Question: I have a number of birt reports with conditional highlighting of negative numbers. So if the number is negative I highlight the numbers in red. What I would also like to do is to replace the negative indicator with brackets around the number but am not sure how to do that. i.e. the numbers you see in red in the screen shot below would still be red but htey should also be enclosed in breackets...
(285)
(629)
(18.73)
(20)
(95)
(45)
(75)
Can someone please lead me in the right direction on how I would do that?

thanks
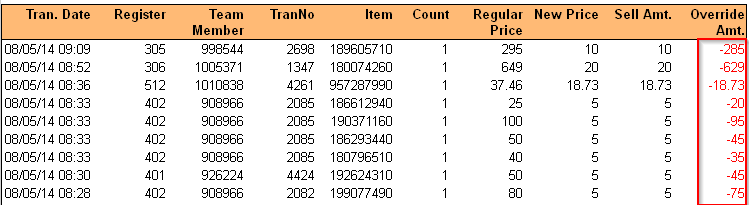
Answer: There is another smart tip to do this. When we enter a custom number format, we can set two distinct formats for positive and negative values, separated with a semi-colon.
A significant advantage of this approach is we don't "loose" the number format: unlike a computed column, it is still recognized as a number if the report is exported to Excel, for example.
In the example below we set a negative format with brackets. If decimals are facultative we can use:
'''
#0.##;(#0.##)
'''